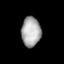
Tissue: lung
Cell type: Epithelial cells
Senescence score: 0.1807
Nuclear area (px): 566
Mean DAPI intensity: 169.106